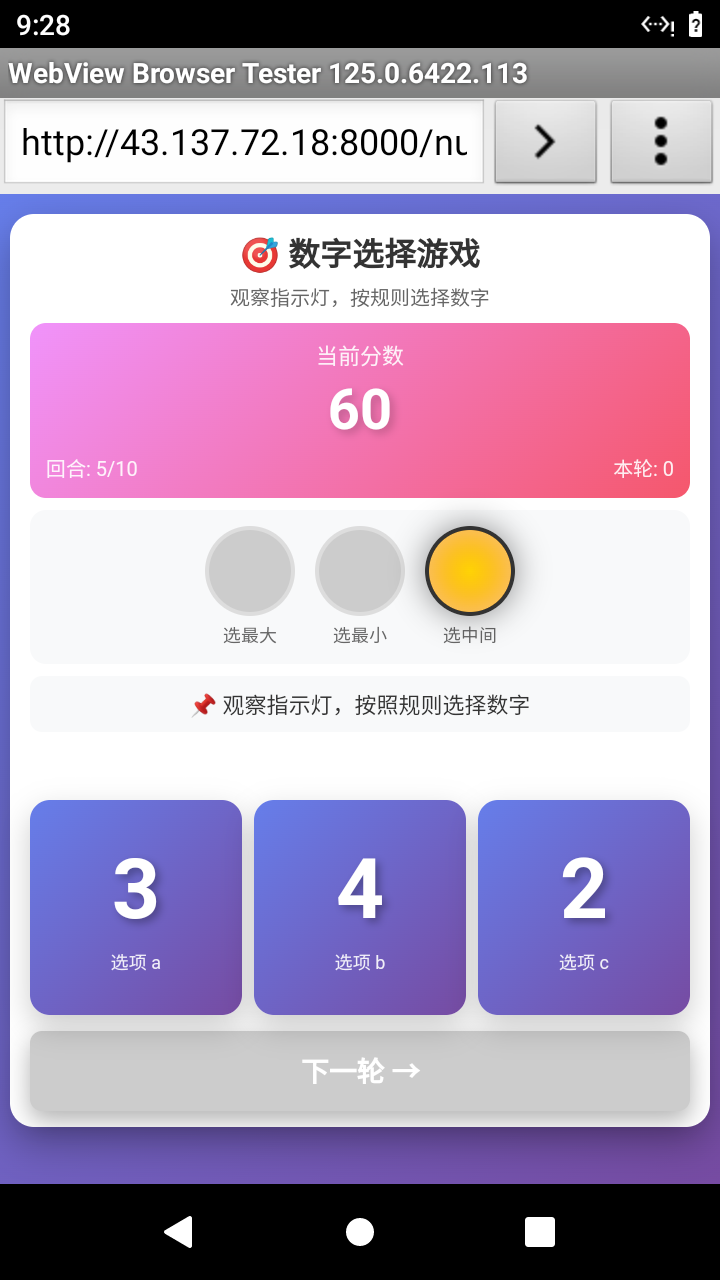

Select the correct number based on the traffic light color.
Answer: 1